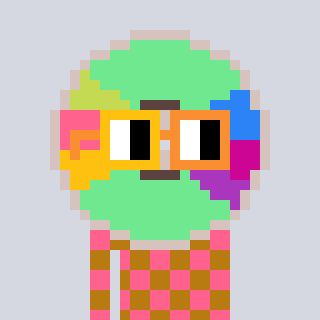
a pixel art character with square yellow and orange glasses, a cd-shaped head and a gold-colored body on a cool background